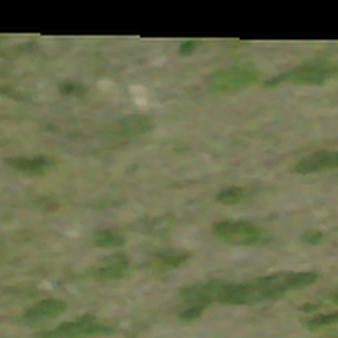
Label: other